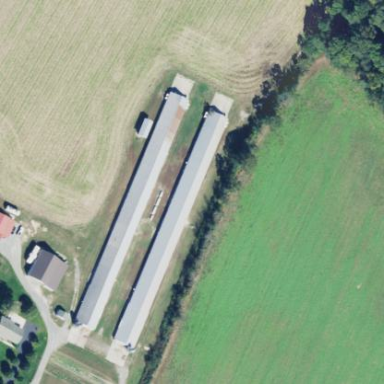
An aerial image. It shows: Farm auxiliary building.